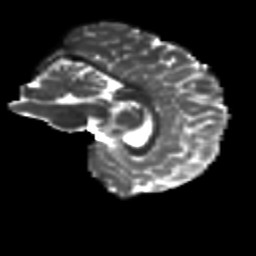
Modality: T2w
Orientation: sagittal
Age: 24
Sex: female
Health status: healthy
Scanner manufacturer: siemens
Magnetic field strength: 3 T
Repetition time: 8.6 s
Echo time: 0.095 s